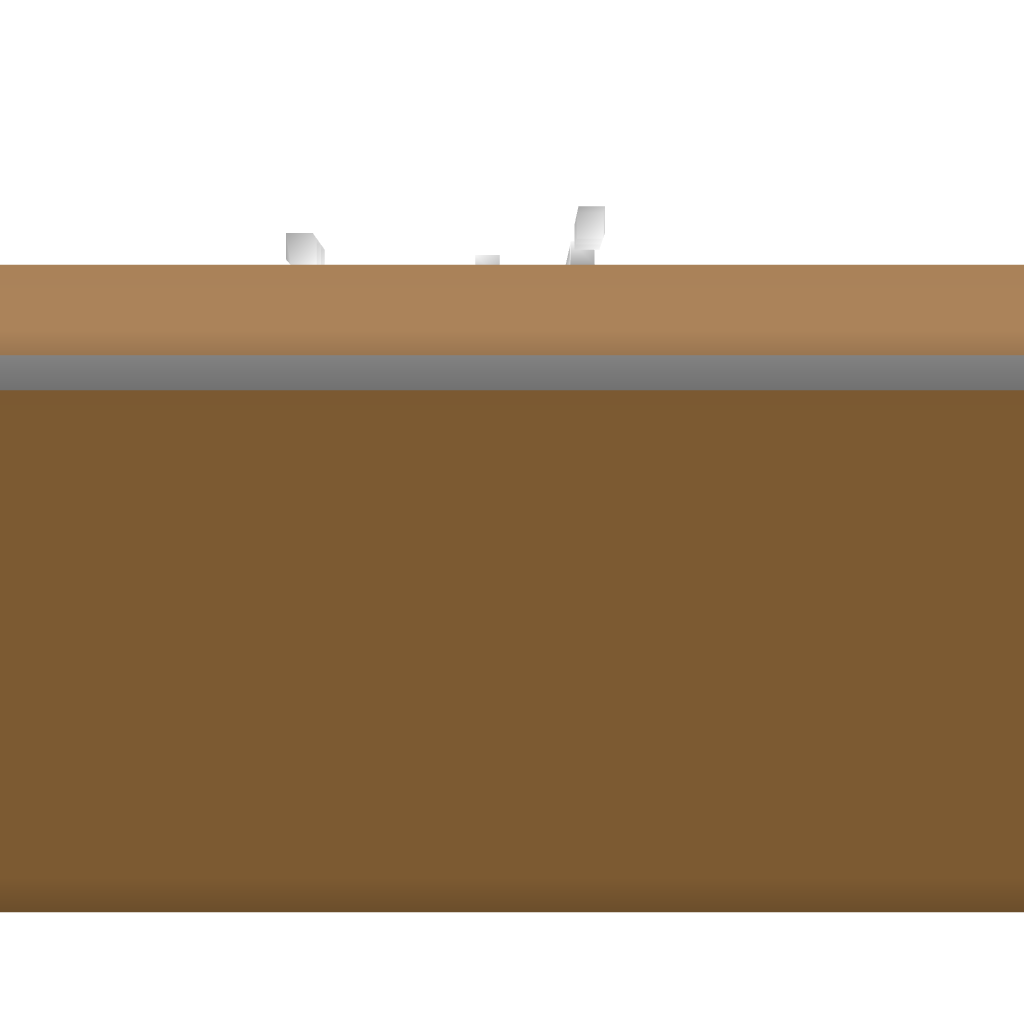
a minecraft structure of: Modern House - cmacey bad low quality